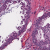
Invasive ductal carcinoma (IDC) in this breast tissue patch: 0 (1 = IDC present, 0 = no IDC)